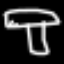
Label: mushroom